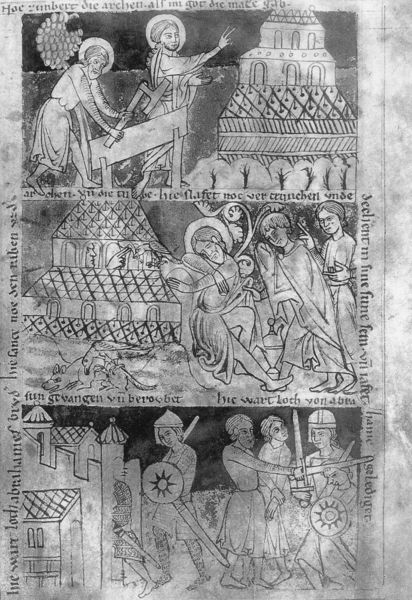
Titel: Gebetbuch/ Cursus Sanctae Mariae
Institution: New York, Pierpont Morgan Library
Schlagwörter: baum, hand, kampf, mann, vogel, weiß, frauen, menschen, stadt, finger, frau, holz, männer, schwarz, skizze, zeichnung, dach, gebäude, haus, hund, tiere, architektur, bibel, häuser, kirche, drei, blatt, turm, engel, maus, schrift, grafik, soldaten, deutsch, foto, fotografie, schild, buch, traum, illustration, schwert, text, helm, ritter, kopie, heiligenschein, christus, mittelalter, krieger, segnen, heilige, fresko, jerusalem, szenen, handschrift, fot, bauen, segensgestus, papyrus, bauarbeiter, ratte, buchmalrei, foog